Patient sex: M
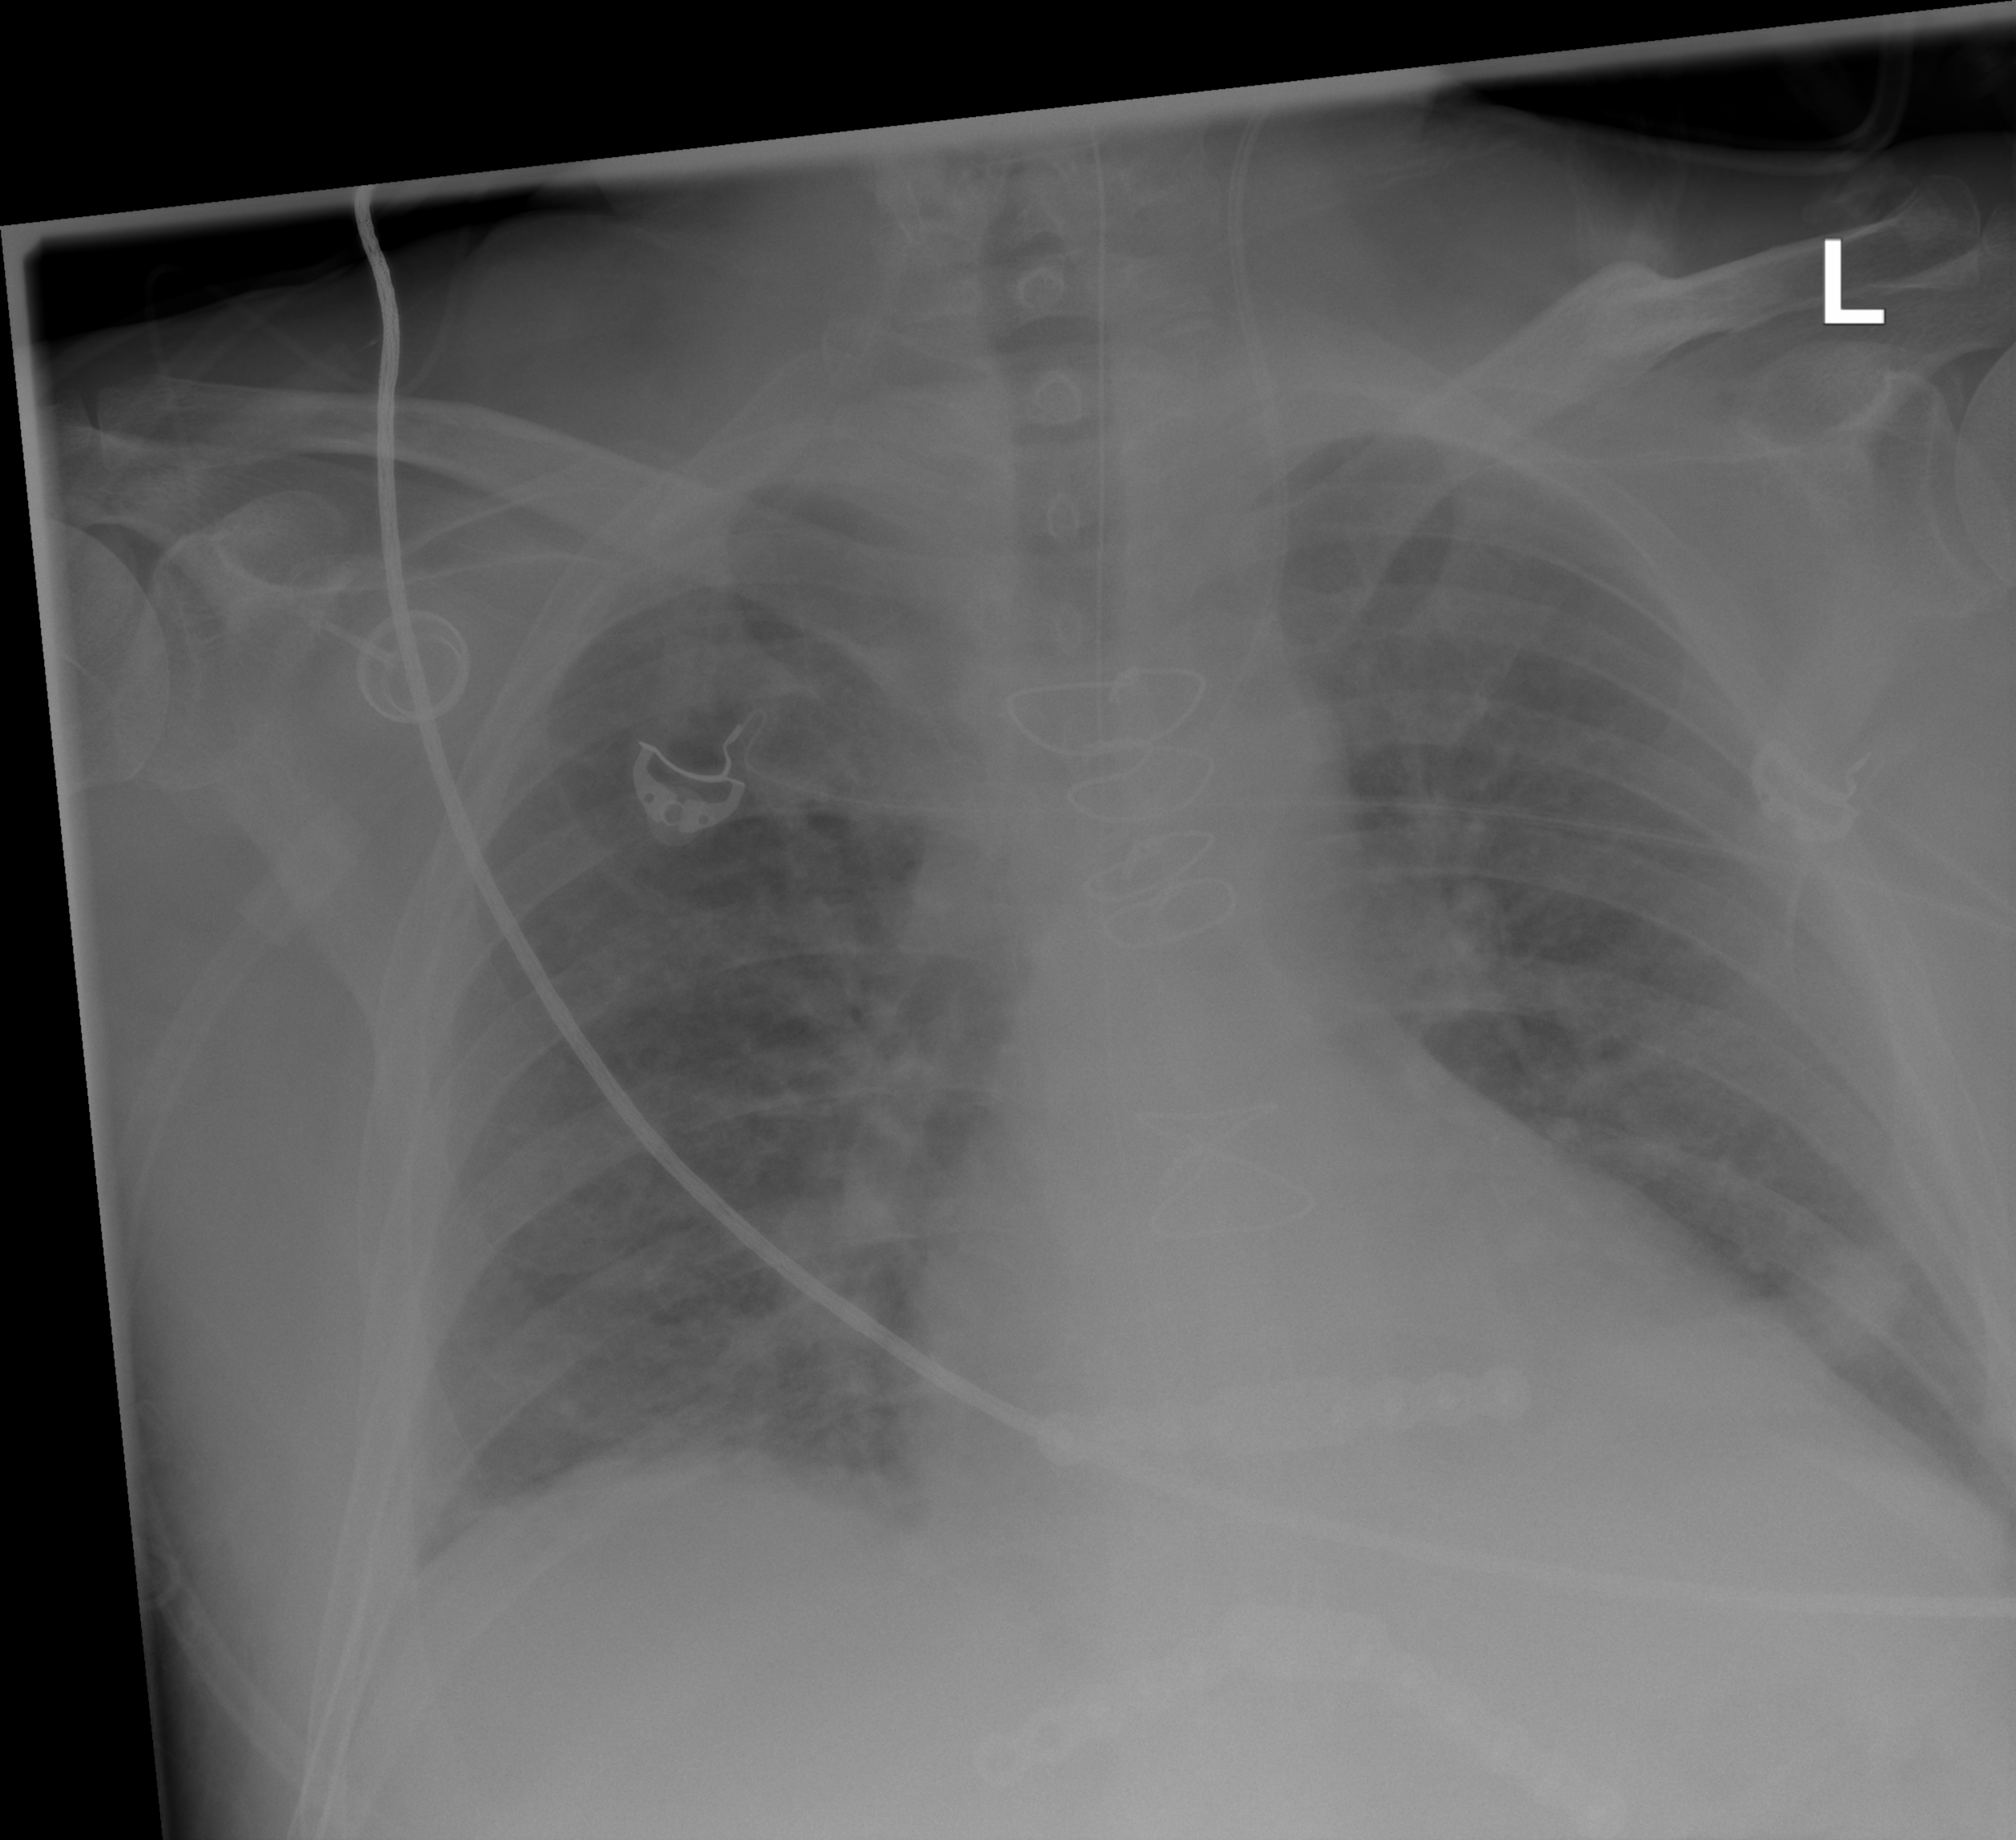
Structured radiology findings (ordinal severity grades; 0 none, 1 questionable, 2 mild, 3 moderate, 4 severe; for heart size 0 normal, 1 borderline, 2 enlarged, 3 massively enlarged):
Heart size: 2
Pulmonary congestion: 1
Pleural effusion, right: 0
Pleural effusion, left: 0
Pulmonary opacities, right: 0
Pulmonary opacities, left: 0
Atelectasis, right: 2
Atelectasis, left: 2